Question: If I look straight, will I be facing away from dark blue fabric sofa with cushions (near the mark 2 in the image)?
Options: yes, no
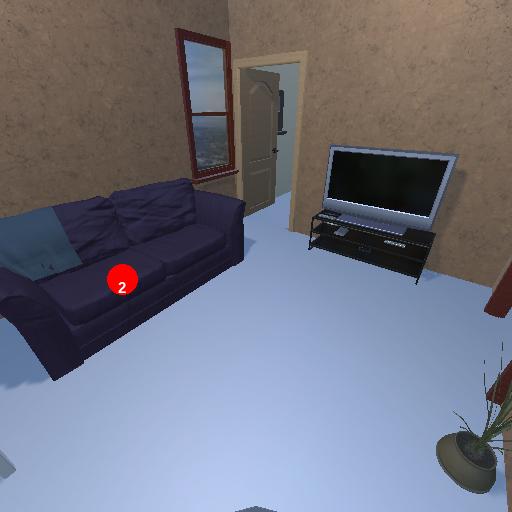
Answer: yes